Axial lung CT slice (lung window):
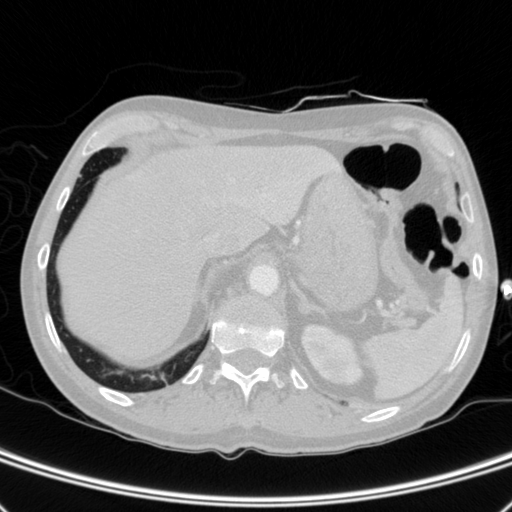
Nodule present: no